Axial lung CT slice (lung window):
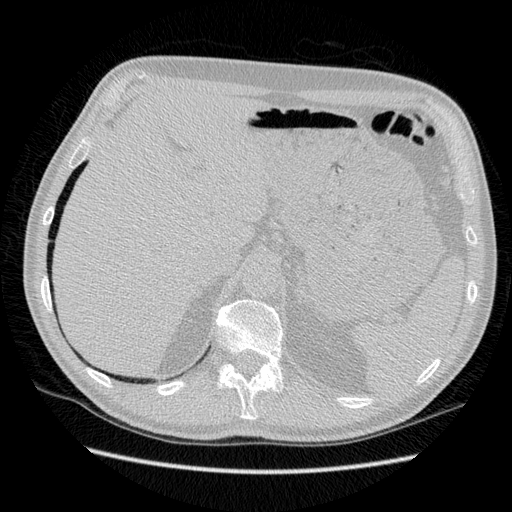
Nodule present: no